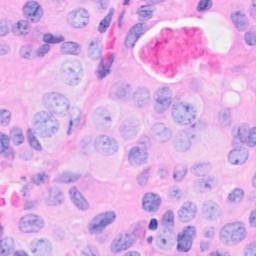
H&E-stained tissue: Breast